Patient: sex M, age 58
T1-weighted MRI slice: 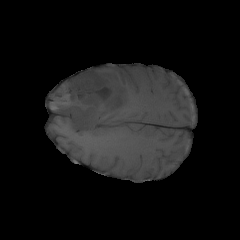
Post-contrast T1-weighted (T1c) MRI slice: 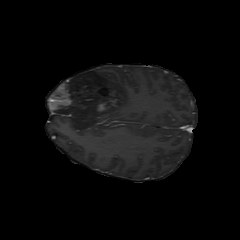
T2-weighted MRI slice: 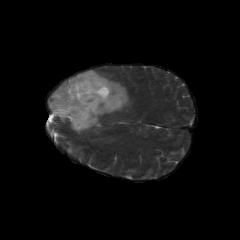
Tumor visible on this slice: yes
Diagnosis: Astrocytoma, IDH-mutant
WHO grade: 4